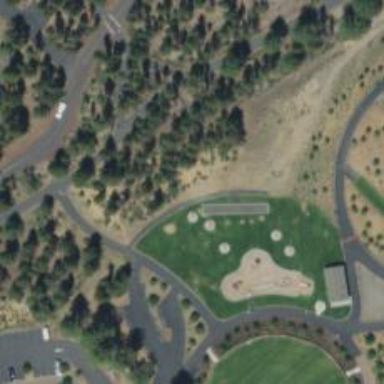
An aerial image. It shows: Disc golf basket for the sport of disc golf.